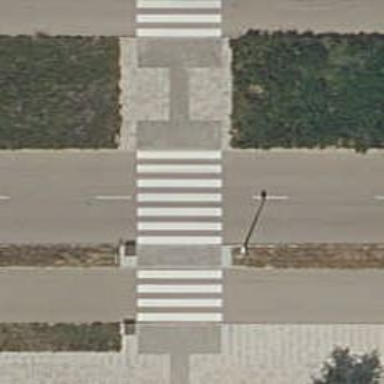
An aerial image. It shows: Uncontrolled road crossing.